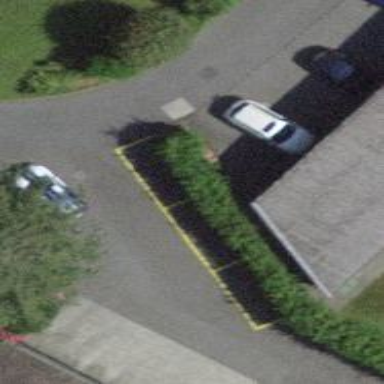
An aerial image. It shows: Parking lane with parallel orientation.